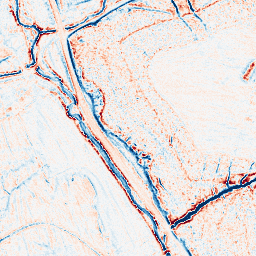
Category: edge_preserving
Decomposition family: anisotropic_diffusion
Decomposition parameters: iterations: 10
kappa: 30
gamma: 0.15
Upsampling method: bspline
Upsampling parameters: scale: 4
Upsampling scale: 4